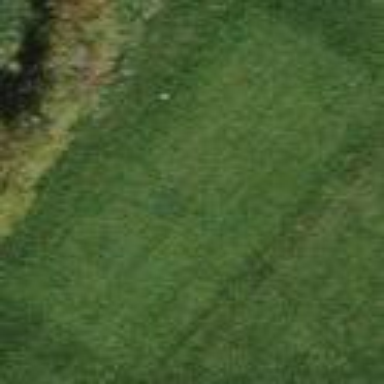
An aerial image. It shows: Golf tee on grassy land.